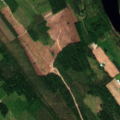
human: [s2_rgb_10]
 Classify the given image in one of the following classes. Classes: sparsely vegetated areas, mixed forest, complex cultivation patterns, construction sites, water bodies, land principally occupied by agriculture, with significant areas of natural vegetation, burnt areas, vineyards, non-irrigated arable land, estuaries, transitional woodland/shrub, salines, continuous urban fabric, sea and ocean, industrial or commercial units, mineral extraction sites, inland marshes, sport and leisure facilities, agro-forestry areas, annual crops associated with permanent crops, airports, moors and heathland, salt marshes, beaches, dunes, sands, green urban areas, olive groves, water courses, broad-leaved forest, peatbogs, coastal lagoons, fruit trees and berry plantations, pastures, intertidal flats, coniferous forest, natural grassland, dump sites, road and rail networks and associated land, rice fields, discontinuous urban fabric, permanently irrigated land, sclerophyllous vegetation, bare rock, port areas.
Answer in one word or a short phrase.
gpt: land principally occupied by agriculture, with significant areas of natural vegetation, coniferous forest, mixed forest, transitional woodland/shrub